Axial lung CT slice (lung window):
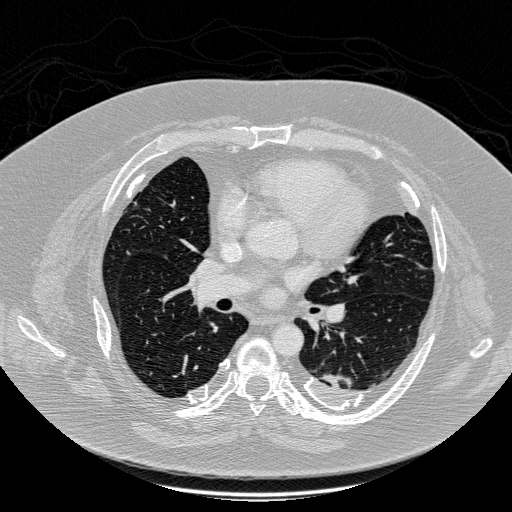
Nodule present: no